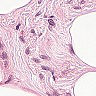
Metastatic tissue present: no